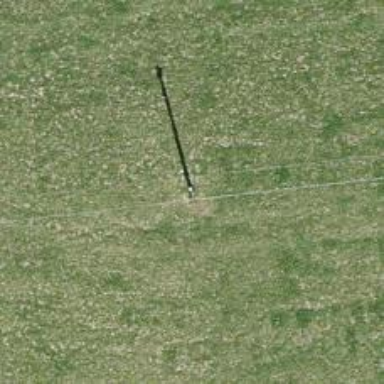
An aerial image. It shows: Power pole.